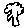
Label: tree